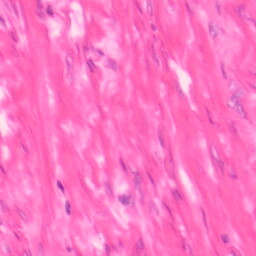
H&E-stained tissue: Colon